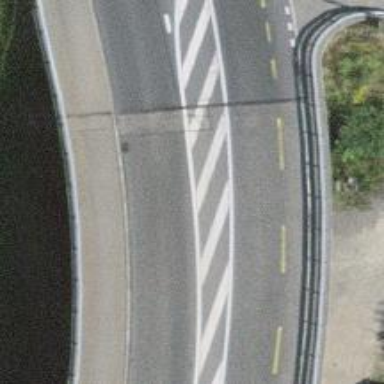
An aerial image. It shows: Primary highway with cycle lane on the left and cycle track on the right.